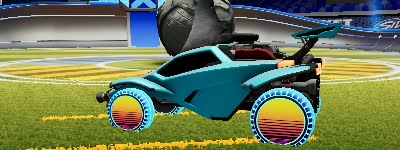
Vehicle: octane